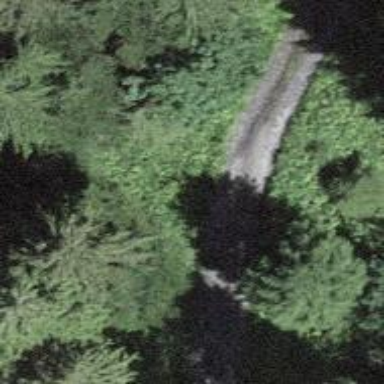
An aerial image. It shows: Track road with grade3 tracktype.